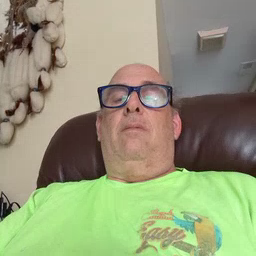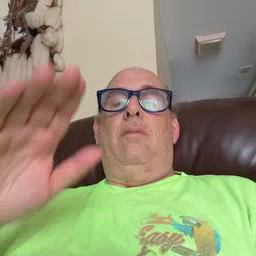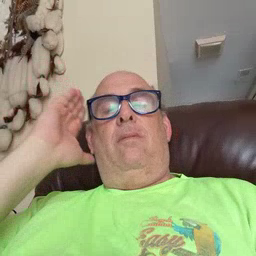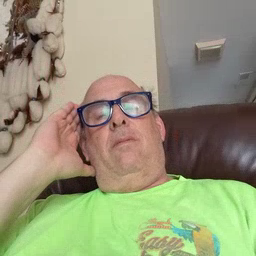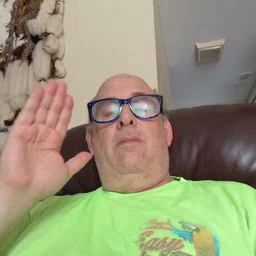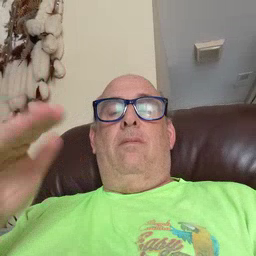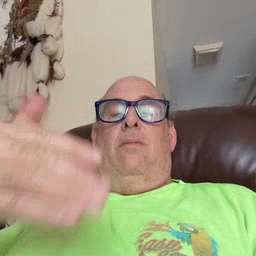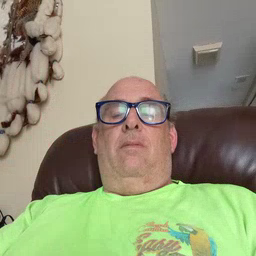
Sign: bedroom